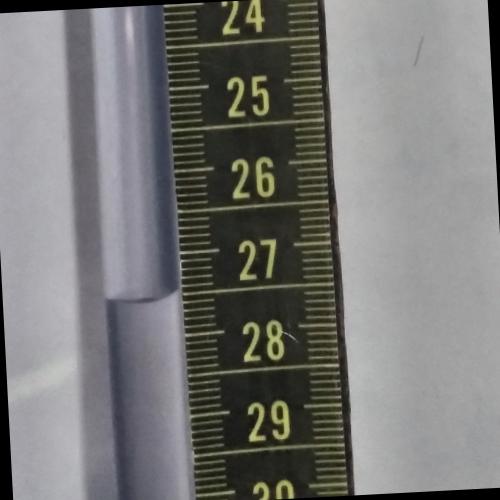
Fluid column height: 27.5 cm